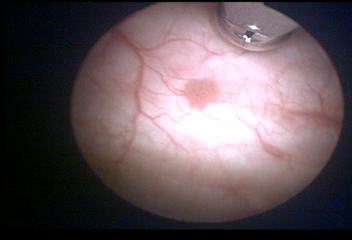
Modality: WLC
Class: Normal mucosa
Bladder cancer association: No